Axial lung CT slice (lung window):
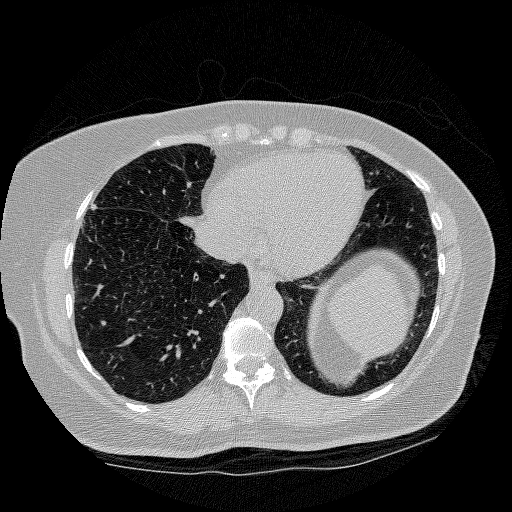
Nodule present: no